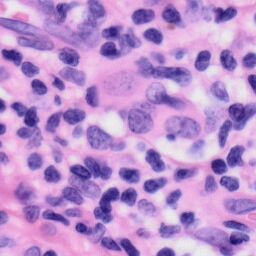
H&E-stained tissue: Skin